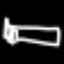
Label: bed